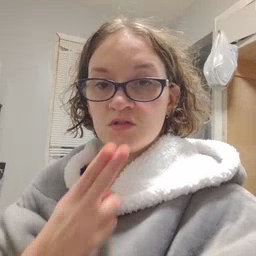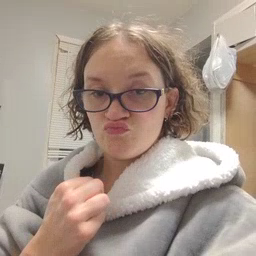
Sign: cute